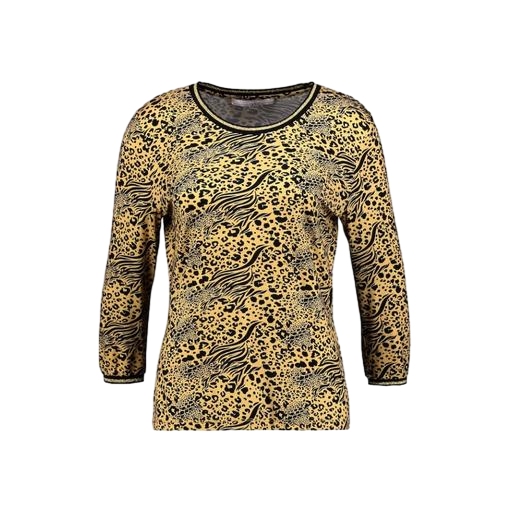
black animal-print sleep top, animal printed shirt, yellow and leopard design, white background